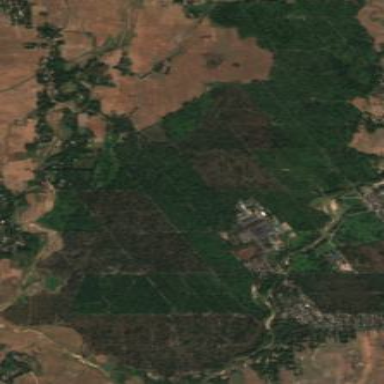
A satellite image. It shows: Orchard filled with tea plants.